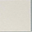
Piece: xx